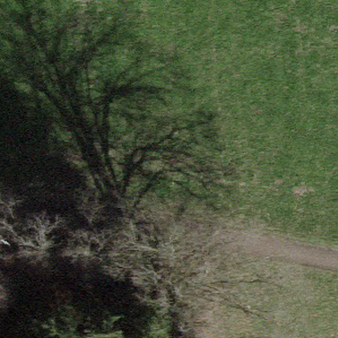
Label: other